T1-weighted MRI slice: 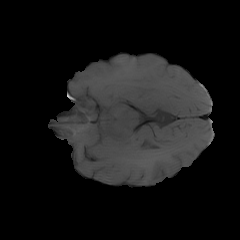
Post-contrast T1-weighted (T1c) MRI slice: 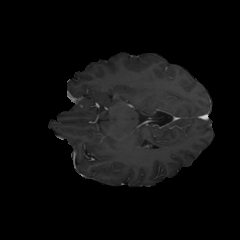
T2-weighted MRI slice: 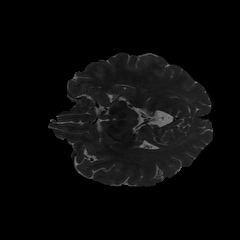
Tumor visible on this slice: no